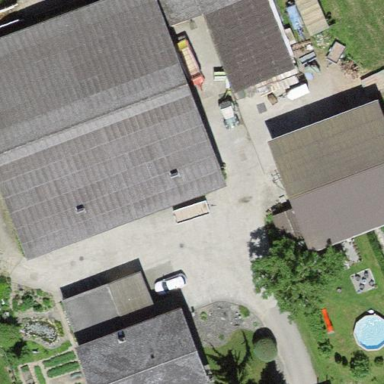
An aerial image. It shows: Farmyard area.